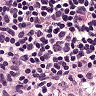
Metastatic tissue present: no